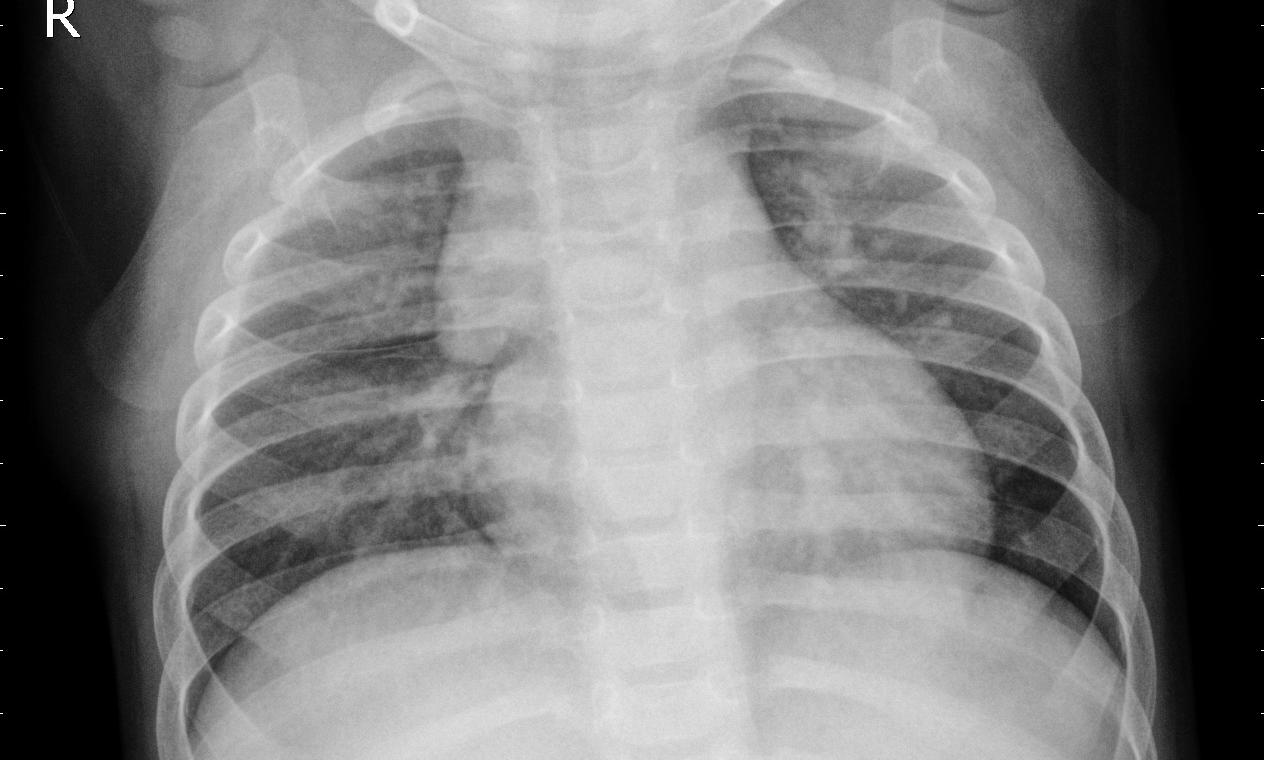
Diagnosis: PNEUMONIA